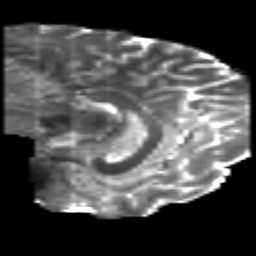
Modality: T2w
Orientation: sagittal
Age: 35
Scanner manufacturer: philips
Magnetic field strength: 3 T
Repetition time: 8.6 s
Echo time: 0.127 s